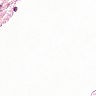
Metastatic tissue present: no